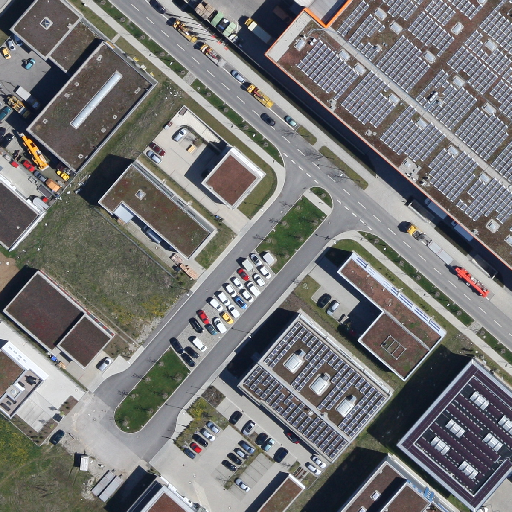
Referring expression: vehicle driving on the road